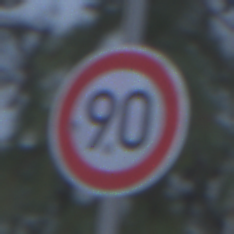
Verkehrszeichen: Geschwindigkeit90
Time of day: MorningAfternoon
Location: Outdoor (Nature)
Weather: Clear
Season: Winter
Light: Natural